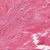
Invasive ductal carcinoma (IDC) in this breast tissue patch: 0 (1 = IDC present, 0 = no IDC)